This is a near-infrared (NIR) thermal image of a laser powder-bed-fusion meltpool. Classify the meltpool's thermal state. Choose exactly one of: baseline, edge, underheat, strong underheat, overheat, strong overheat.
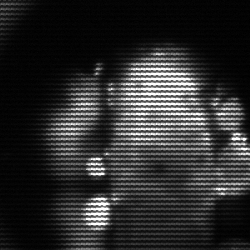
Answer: strong underheat